Question: I am creating my own module and one of its requirement is to have it located in a certain menu. My problem is that the menu is generated using a plugin PyroStreams.
So first things first, I downloaded a copy of the sample module on the <URL>, then have it place in 'addons/default/modules/'. I refreshed my PyroCMS 'Admin -> Add-ons -> Modules' and see the sample module in there. As stated on the of this sample module
'''
public function info()
{
return array(
'name' => array(
'en' => 'Test Modules'
),
'description' => array(
'en' => 'My custom module.'
),
'frontend' => FALSE,
'backend' => TRUE,
'menu' => 'content', // You can also place modules in their top level menu. For example try: 'menu' => 'Sample',
'sections' => array(
'items' => array(
'name' => 'Test', // These are translated from your language file
'uri' => 'admin/sample',
'shortcuts' => array(
'create' => array(
'name' => 'sample:create',
'uri' => 'admin/sample/create',
'class' => 'add'
)
)
)
)
);
}
'''
It should appear on the Content menu which is correct. Now, I can't find anything on docs that states instructions on properly mapping the menu for custom modules, so out of initiative I tried to change the value for 'menu => "content"' to 'menu => "Test Stream"' but that didn't work. As shown in the screenshot below, that is where I wanted to place my custom module, under the menu . What am I missing?

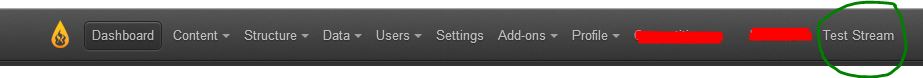
Answer: Add this method to your detail.php file:
'''
public function admin_menu(&$menu)
{
// Create main menu item
add_admin_menu_place('lang:module:title', 9); // 9 is the placement order of your menu item, it would be after profile
// Create sub-menu
$menu['lang:module:title']['lang:module:submeu1'] = 'admin/add';
$menu['lang:module:title']['lang:module:submeu2'] = 'admin/edit';
}
'''
also set the ''menu'=> false,' at your 'info()' method.